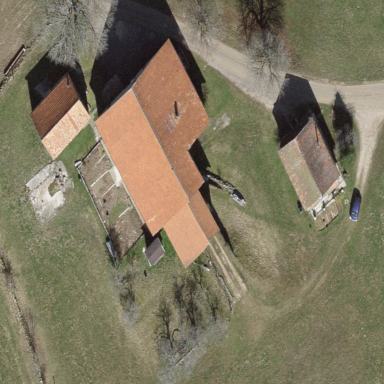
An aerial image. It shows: Farmyard area.